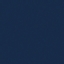
Label: SeaLake